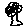
Label: tree